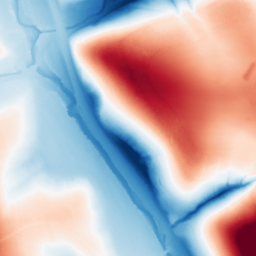
Category: classical
Decomposition family: gaussian
Decomposition parameters: sigma: 50
Upsampling method: bspline
Upsampling parameters: scale: 4
Upsampling scale: 4